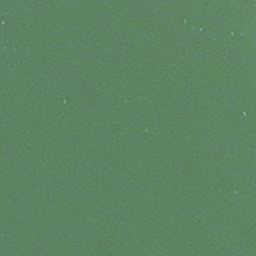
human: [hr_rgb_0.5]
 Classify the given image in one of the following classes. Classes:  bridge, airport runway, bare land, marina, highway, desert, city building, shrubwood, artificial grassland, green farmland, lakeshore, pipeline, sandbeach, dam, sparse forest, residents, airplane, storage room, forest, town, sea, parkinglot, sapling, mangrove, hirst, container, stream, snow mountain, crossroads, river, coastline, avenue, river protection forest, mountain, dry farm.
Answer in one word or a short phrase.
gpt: sea